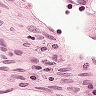
Metastatic tissue present: no